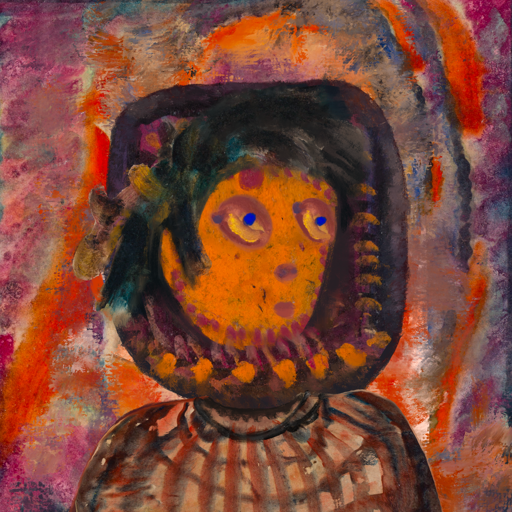
Background: Experience, Head And Neck Side: Doll_w_Hair, Face Side: Mother_And_Son_Son, Bust: Orphan, Hair Side: Pipe, Head Accessory: Blank, Second Necklace: Blank, Necklace: Orphan, Baby: Blank